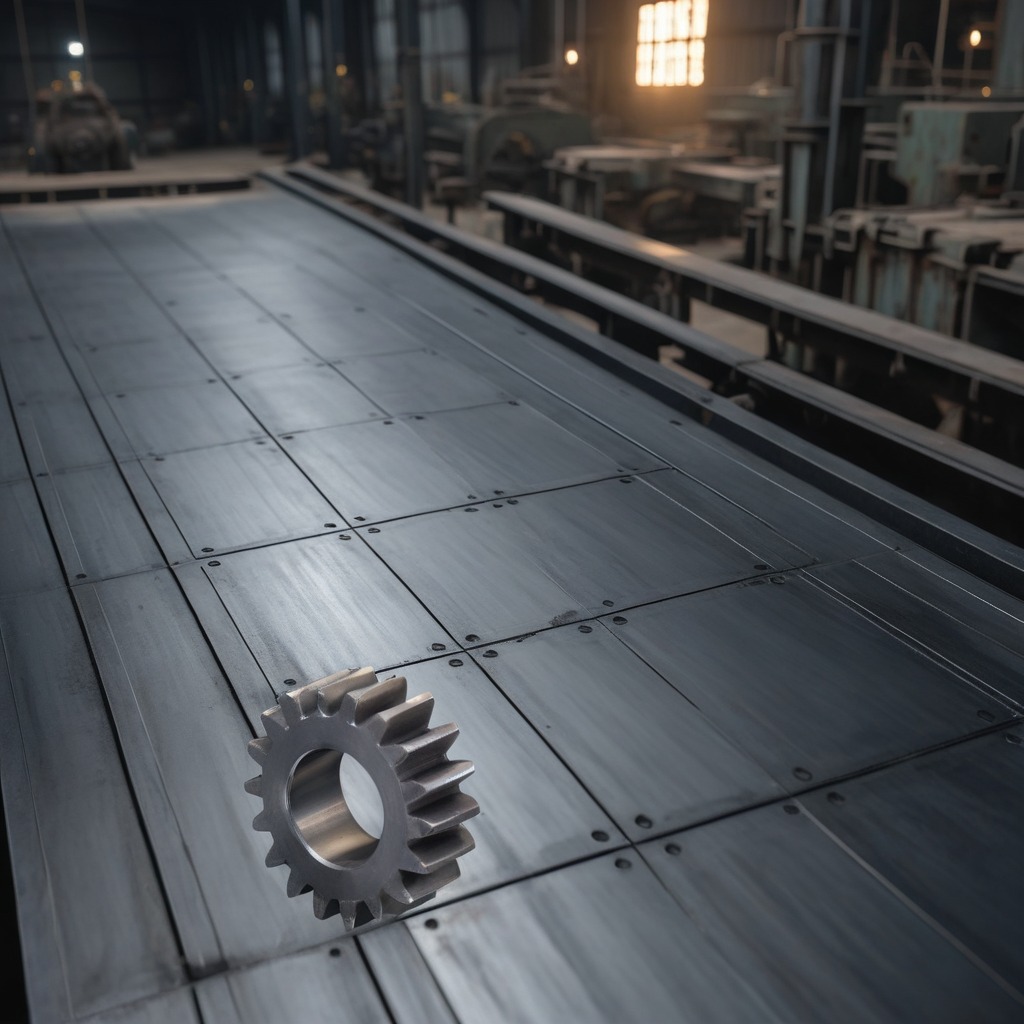
A steel gear with teeth is lying on the cold steel table in a mining workshop.